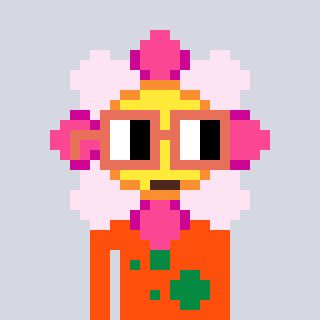
a pixel art character with square orange glasses, a flower-shaped head and a orange-colored body on a cool background